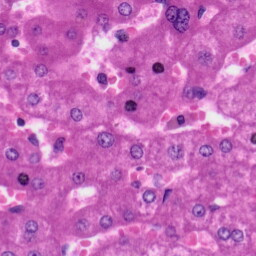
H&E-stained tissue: Liver